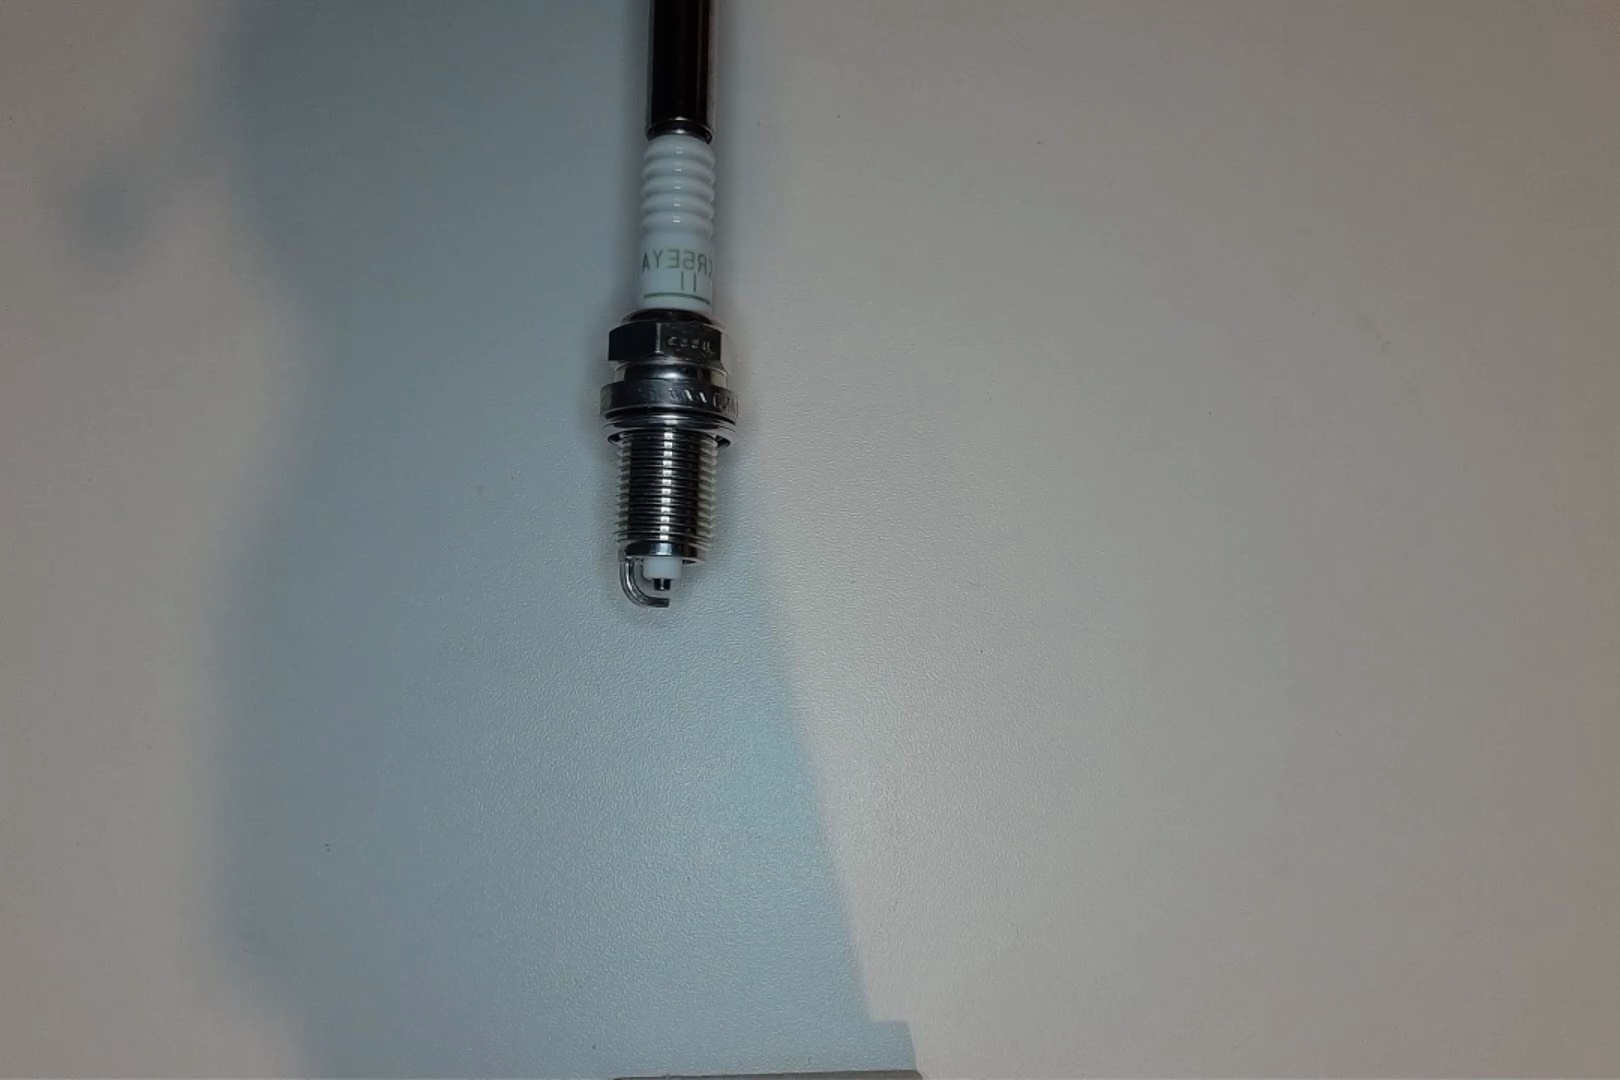
Label: normal